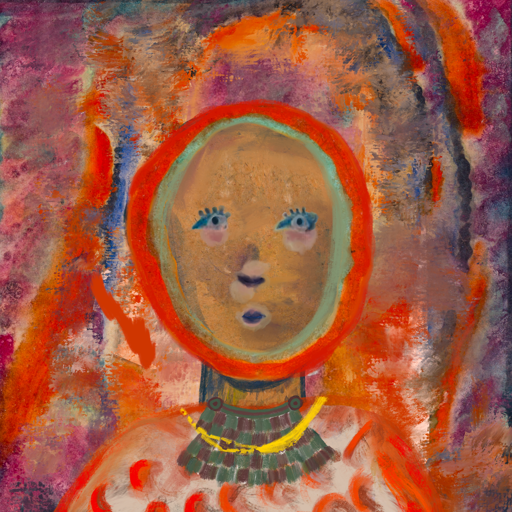
Background: Experience, Head And Neck Front: In_The_Sun, Face Front: Hill_Girl, Bust: Rupkatha, Hair Front: Sisters, Head Accessory: Blank, Second Necklace: After_Raid, Necklace: Irani_1, Baby: Blank